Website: bh-photo
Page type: address-validator
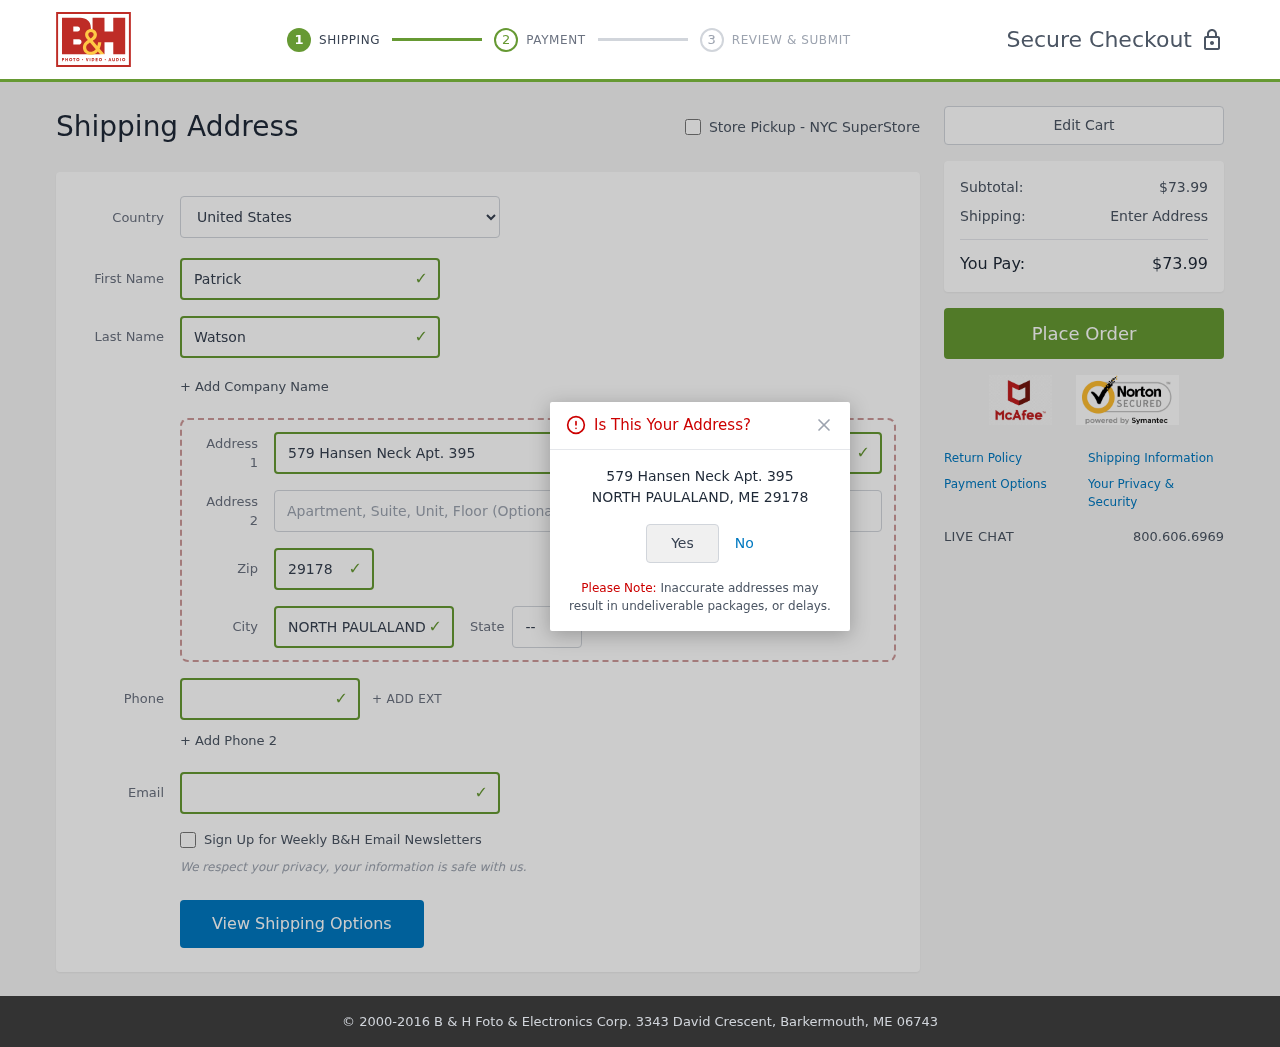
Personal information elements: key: PII_CITY
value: North Paulaland
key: PII_COUNTRY
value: United States
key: PII_EMAIL
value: patrick_watson@gmail.com
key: PII_FIRSTNAME
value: Patrick
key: PII_LASTNAME
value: Watson
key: PII_PHONE
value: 9668981912
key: PII_POSTCODE
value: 29178
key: PII_STATE_ABBR
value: ME
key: PII_STREET
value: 579 Hansen Neck Apt. 395
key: PII_CITY_CONFIRM
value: NORTH PAULALAND
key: PII_POSTCODE_FULL
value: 29178
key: PII_POSTCODE_NUMERIC
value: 29178
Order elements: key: ORDER_SUBTOTAL
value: $73.99
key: ORDER_TOTAL
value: $73.99